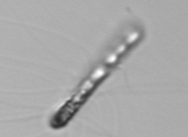
Label: Chaetoceros